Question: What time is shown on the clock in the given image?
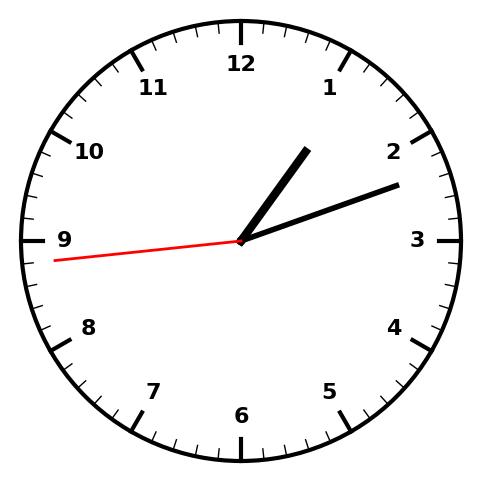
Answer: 01:11:44